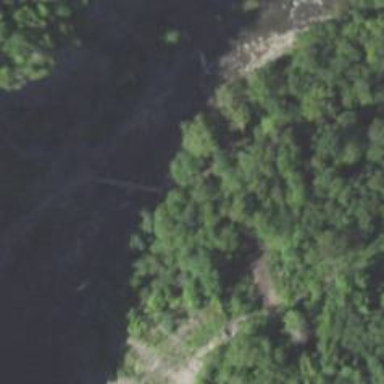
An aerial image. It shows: Viaduct bridge over path.